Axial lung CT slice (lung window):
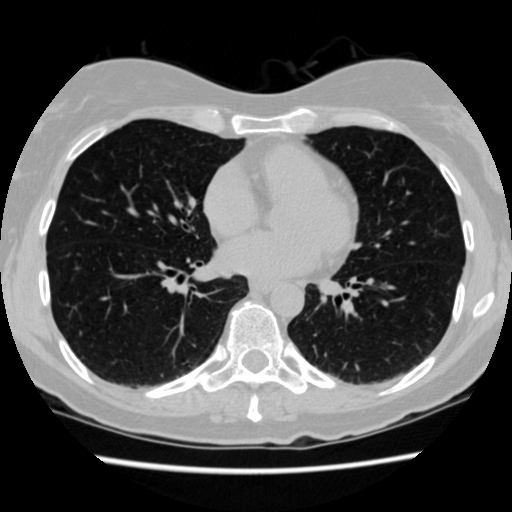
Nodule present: no